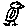
Label: bird